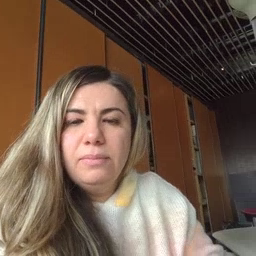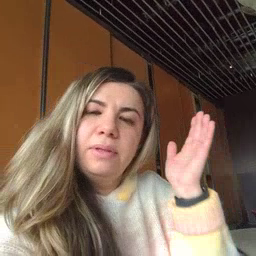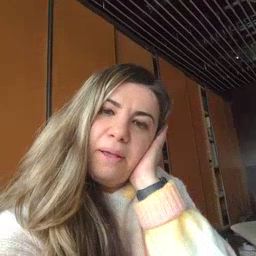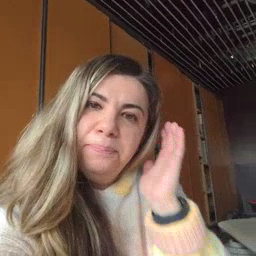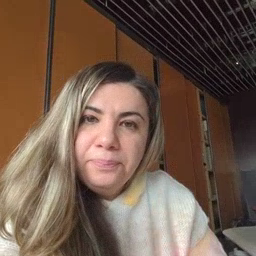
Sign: bed